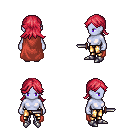
a pixel art fantasy rpg character, female body template, dark elf, purple skin, maroon cape, gold greaves, ruby red loose hair, metal boots, dagger, four views (front, back, left, right), 2x2 character sprite sheet, small pixel art, hard edges, no anti-aliasing